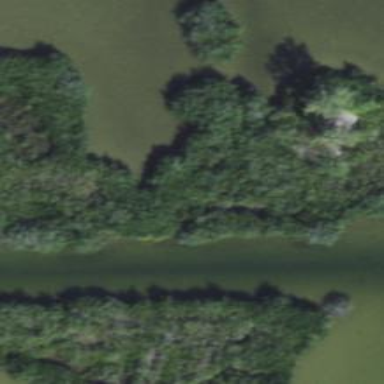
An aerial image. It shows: Beautiful mangrove wetland area.